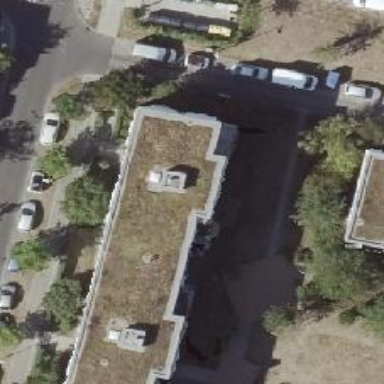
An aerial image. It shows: Flat-roofed apartment building.